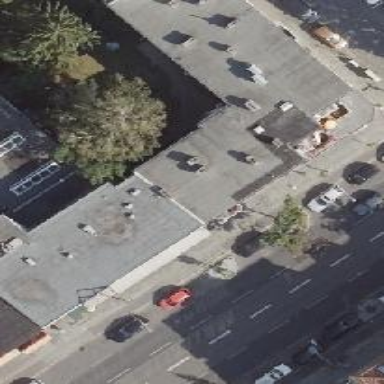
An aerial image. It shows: Variety store.